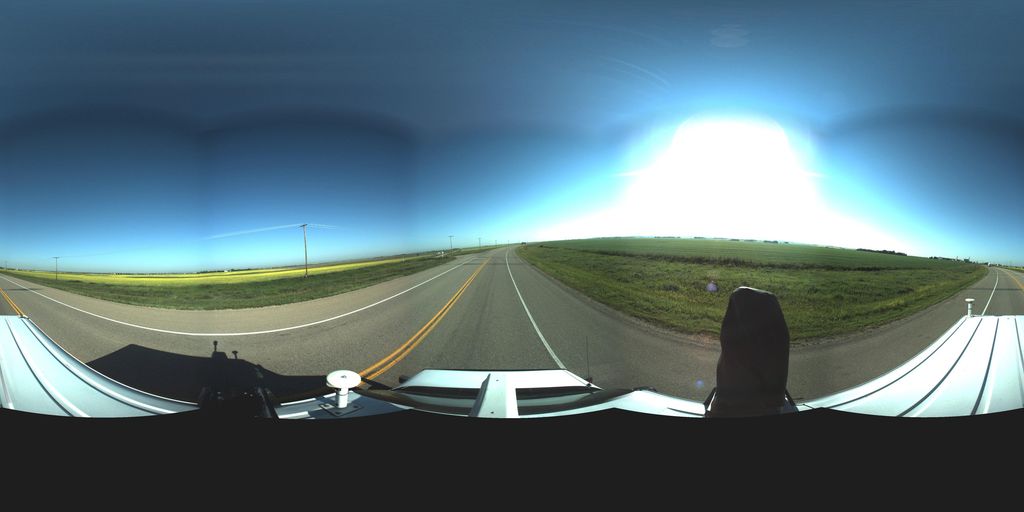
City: saskatoon